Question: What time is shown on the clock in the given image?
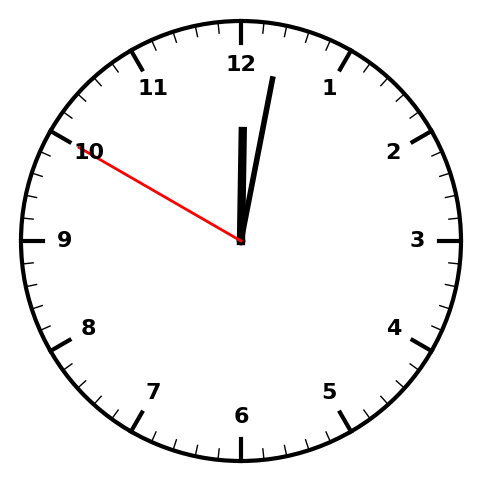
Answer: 12:01:50